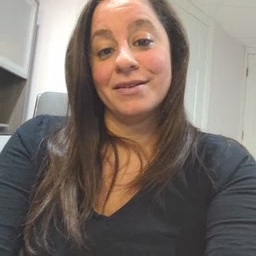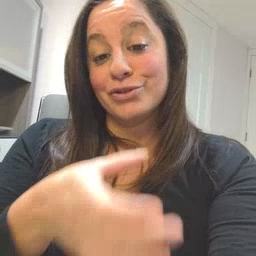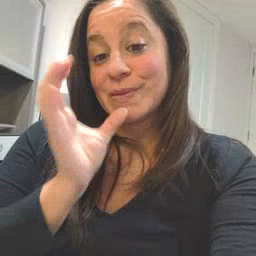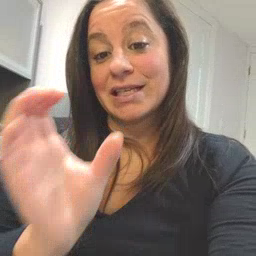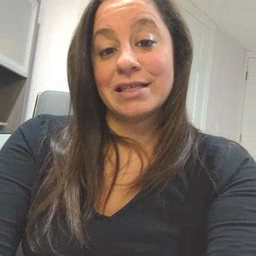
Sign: drink